Question:
i have a dataTable that contain the data in the image can i select from it all the rows that contain the same date.for example all the row that has 'Mar 18 2013'
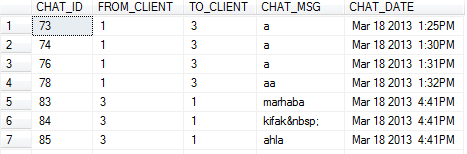
Answer: You can use the following if your 'CHAT_DATE' is of type 'DateTime'
'''
var query = from t in dataTable.AsEnumerable()
where t.Field<DateTime>("CHAT_DATE").Date == new DateTime(2013,03,18)
select t;
'''
If your 'CHAT_DATE' is of type string then you have to convert it first to DateTime, using DateTime.ParseExact and then query like:
'''
var query = from t in dataTable.AsEnumerable()
where DateTime.ParseExact(t.Field<string>("CHAT_DATE"), "MMM d yyyy h:mmtt", CultureInfo.InvariantCulture).Date ==
new DateTime(2013,03,18)
select t;
'''
You may see: <URL>